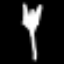
Label: fork